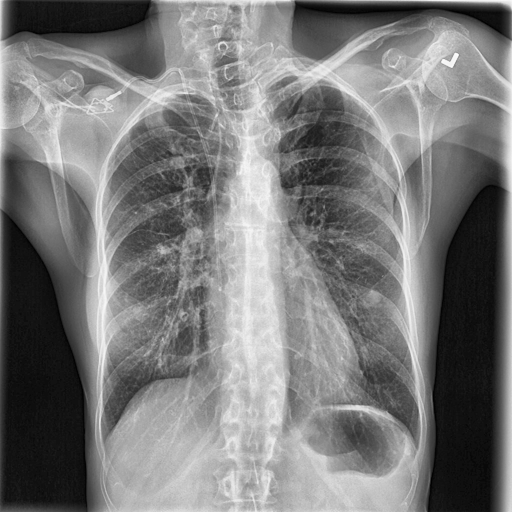
Finding: NORMAL